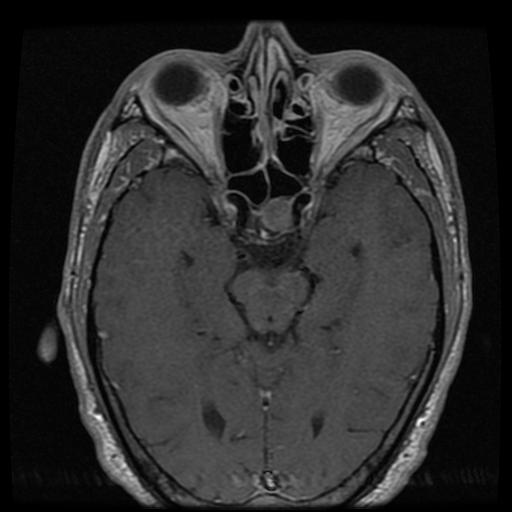
Label: pituitary